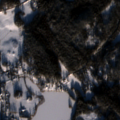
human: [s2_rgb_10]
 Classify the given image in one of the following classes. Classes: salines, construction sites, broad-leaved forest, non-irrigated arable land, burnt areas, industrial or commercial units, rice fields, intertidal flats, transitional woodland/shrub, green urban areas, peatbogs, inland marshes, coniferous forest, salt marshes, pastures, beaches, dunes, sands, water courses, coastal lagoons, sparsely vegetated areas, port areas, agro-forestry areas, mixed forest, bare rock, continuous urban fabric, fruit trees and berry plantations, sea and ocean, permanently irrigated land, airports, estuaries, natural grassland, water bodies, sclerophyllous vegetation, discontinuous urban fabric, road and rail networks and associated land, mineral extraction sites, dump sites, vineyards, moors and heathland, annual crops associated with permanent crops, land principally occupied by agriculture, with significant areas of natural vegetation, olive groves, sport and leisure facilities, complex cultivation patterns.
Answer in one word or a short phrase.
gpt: discontinuous urban fabric, non-irrigated arable land, land principally occupied by agriculture, with significant areas of natural vegetation, coniferous forest, mixed forest, water bodies